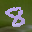
Label: 8